Interaction volume radius: 5 \u00c5
Interaction volume height: 35 \u00c5
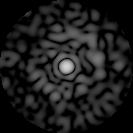
Disorder parameter: 0.8223